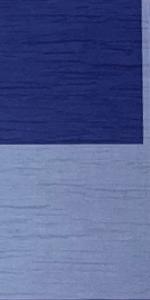
Label: Empty